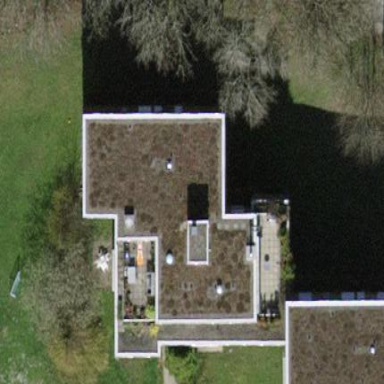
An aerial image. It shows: Light grey apartment building with grey roof.